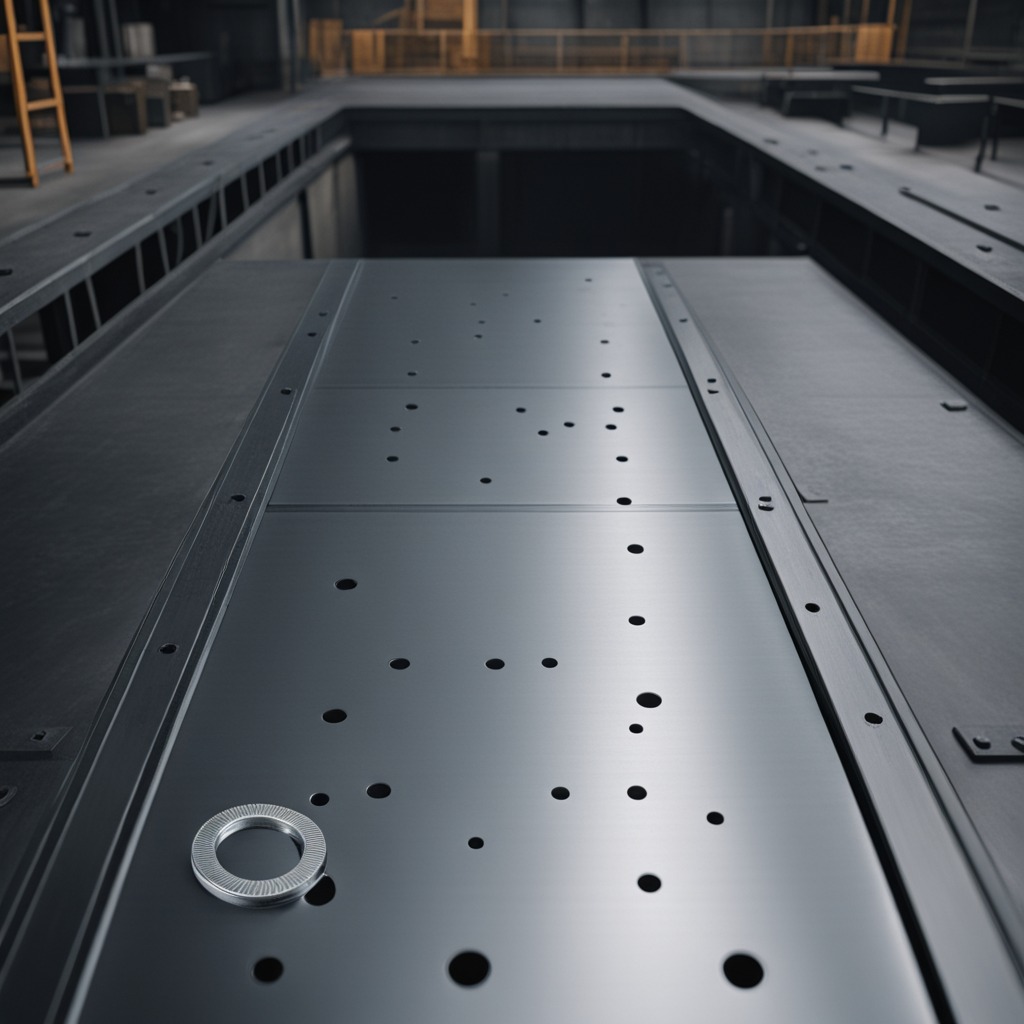
A flat metal washer is lying on the cold steel table in a mining workshop.